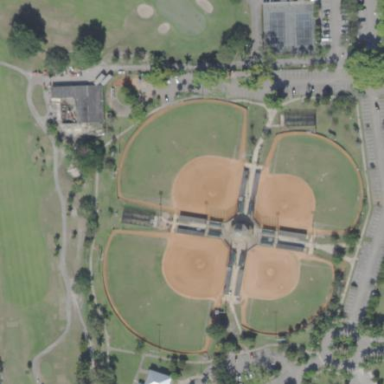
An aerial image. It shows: Baseball pitch for leisure and sports activities.